Field crop: maize
Growth stage: 2
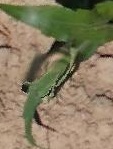
Species: maize